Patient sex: F
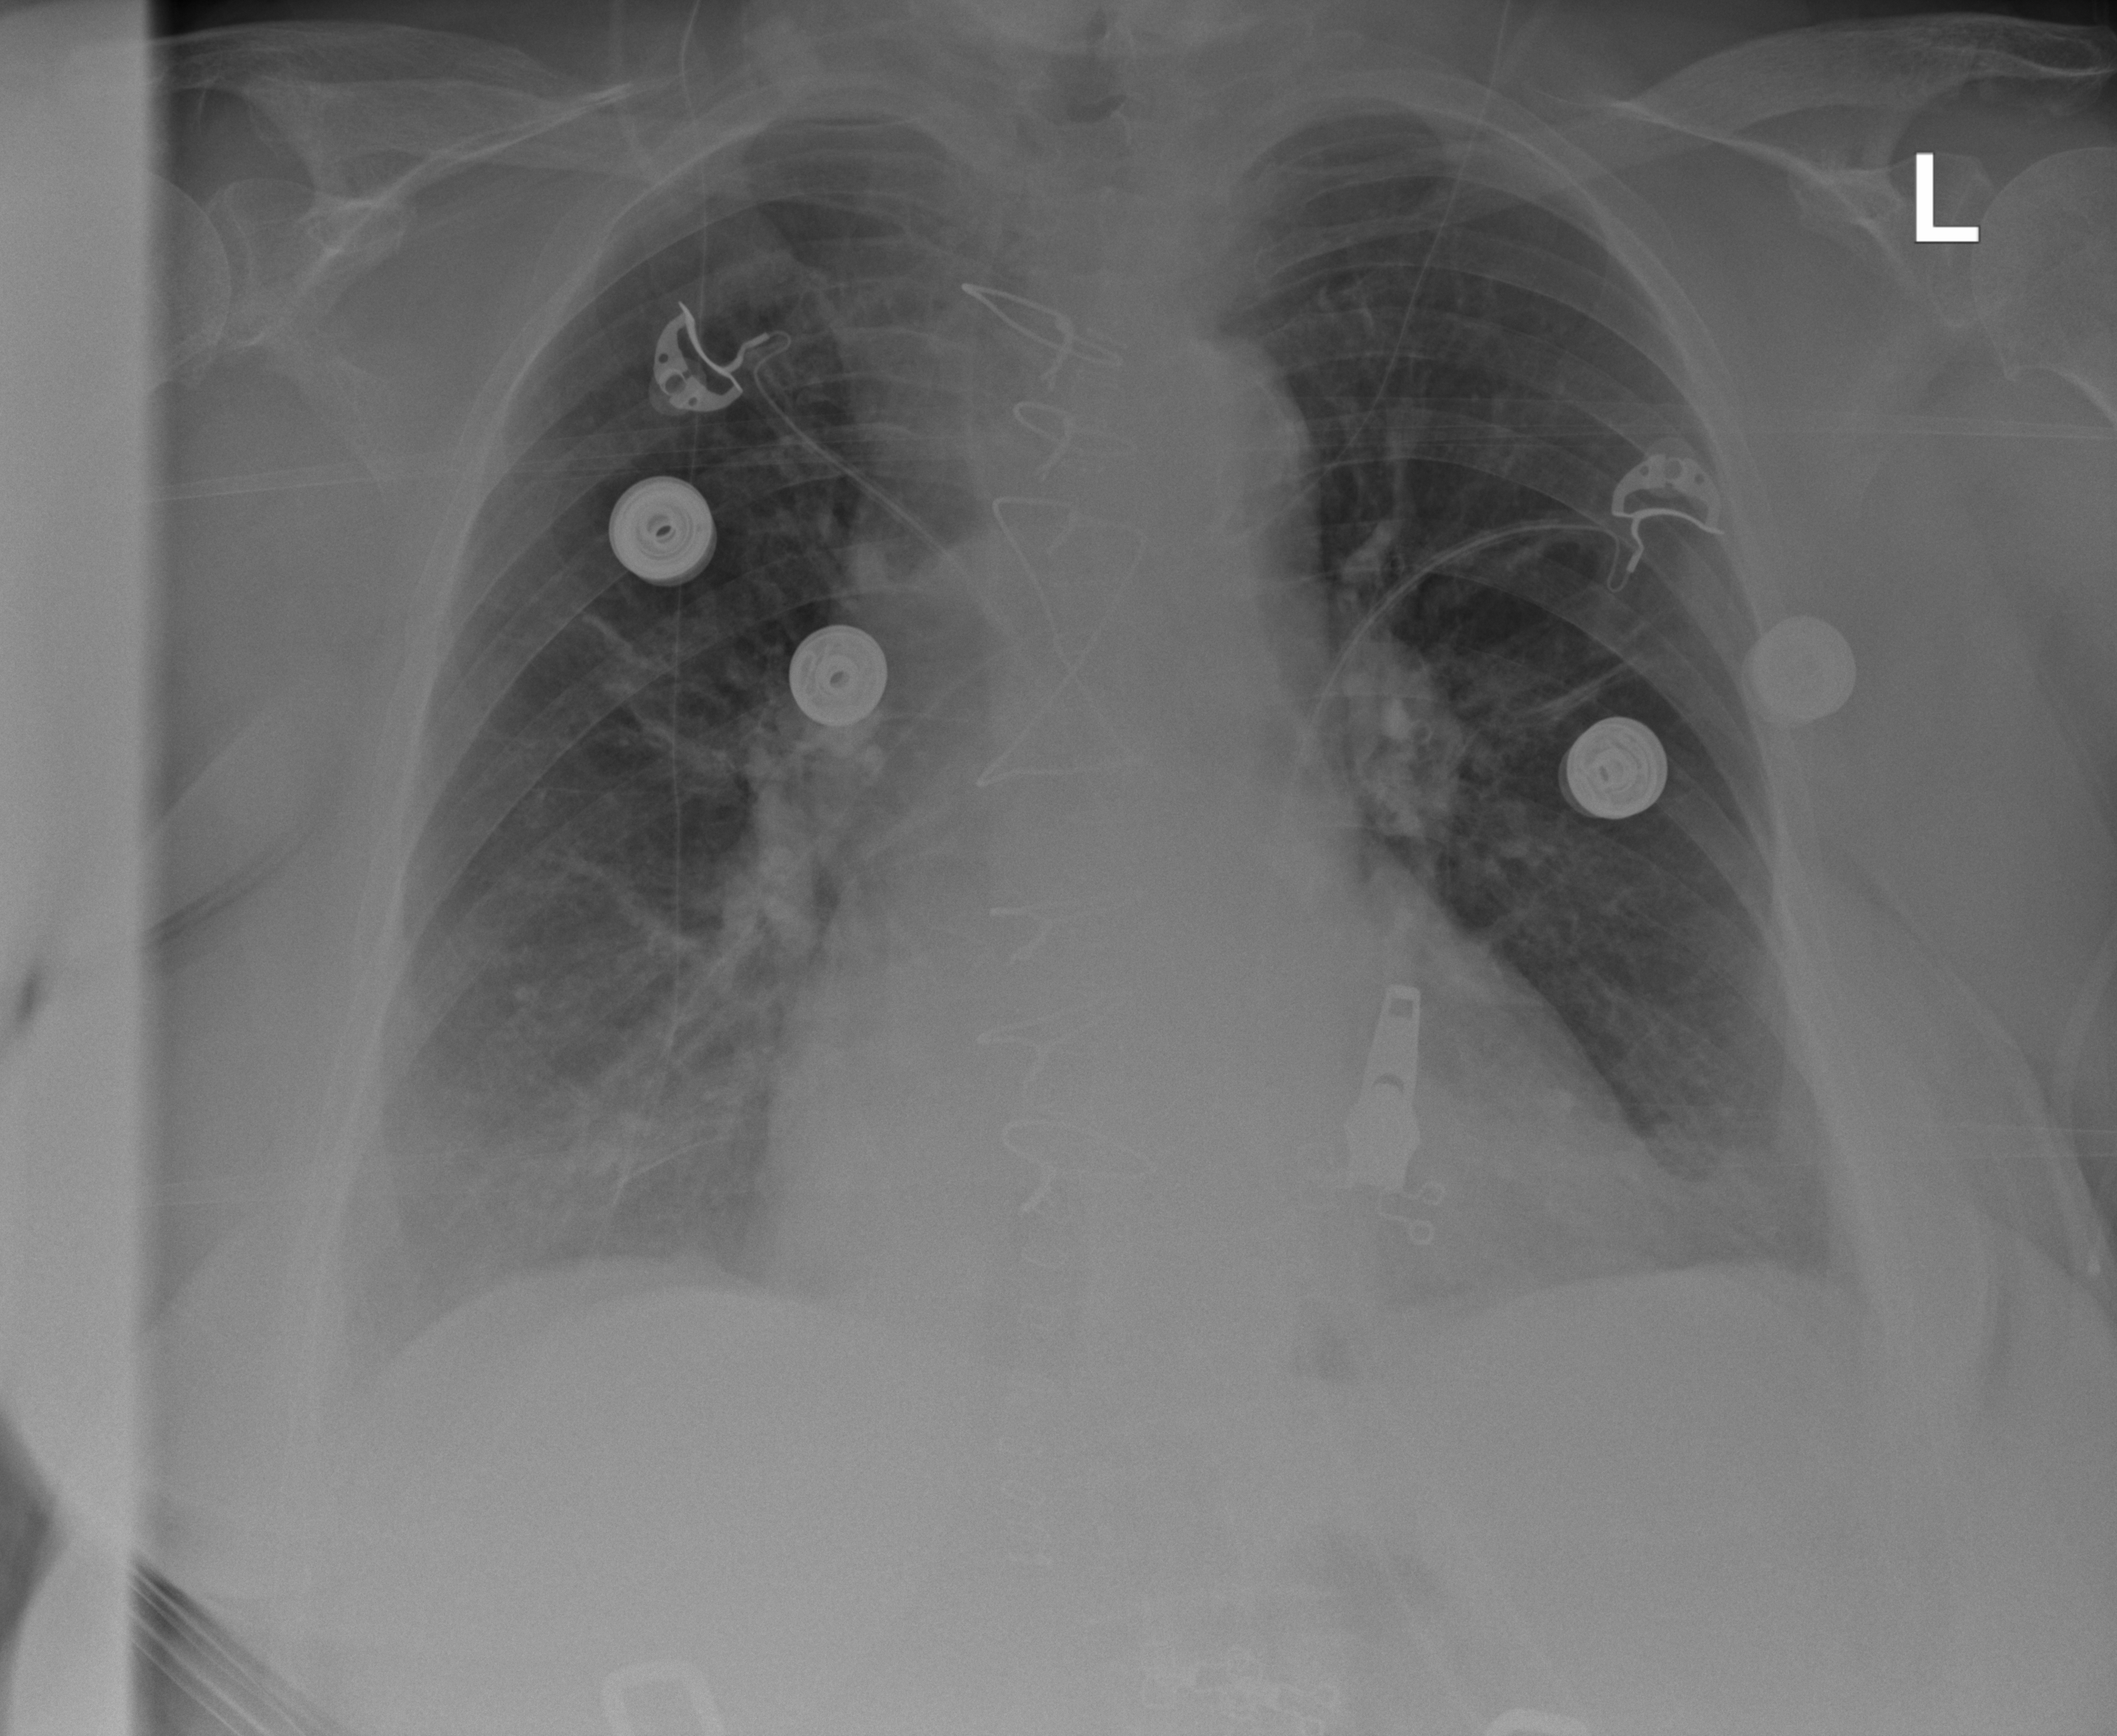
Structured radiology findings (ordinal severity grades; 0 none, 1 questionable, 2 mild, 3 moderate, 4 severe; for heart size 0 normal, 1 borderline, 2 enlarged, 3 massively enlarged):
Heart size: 1
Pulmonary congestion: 2
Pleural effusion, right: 2
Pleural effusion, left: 2
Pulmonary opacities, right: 0
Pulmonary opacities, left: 0
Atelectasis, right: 2
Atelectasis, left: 2